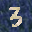
Label: 3